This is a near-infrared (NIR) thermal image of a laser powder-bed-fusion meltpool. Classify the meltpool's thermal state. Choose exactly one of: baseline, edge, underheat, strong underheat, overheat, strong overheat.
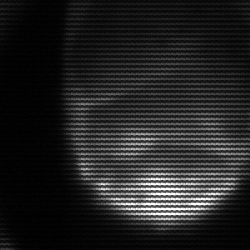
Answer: edge